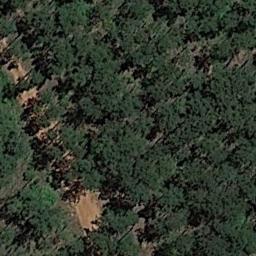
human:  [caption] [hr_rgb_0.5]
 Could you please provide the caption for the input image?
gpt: This is a dense forest .

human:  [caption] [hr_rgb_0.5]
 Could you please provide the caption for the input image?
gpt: A straight earth road passes through the dense forest .

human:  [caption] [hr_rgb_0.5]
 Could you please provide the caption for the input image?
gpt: The forest has a lot of evenly distributed green trees and a road goes through the forest .

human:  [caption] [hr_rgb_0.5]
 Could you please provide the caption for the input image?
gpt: There is a road goes through the forest .

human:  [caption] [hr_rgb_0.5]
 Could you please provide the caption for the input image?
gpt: A road passes through a green forest .